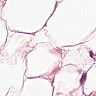
Metastatic tissue present: no